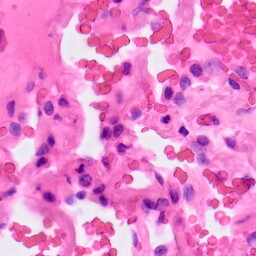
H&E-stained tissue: Lung